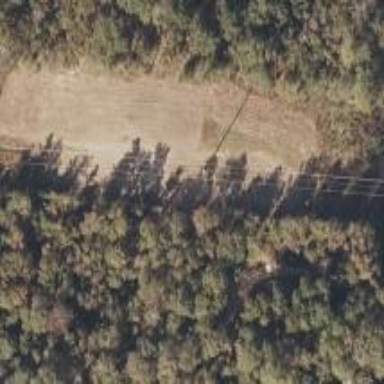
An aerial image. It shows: Power pole.